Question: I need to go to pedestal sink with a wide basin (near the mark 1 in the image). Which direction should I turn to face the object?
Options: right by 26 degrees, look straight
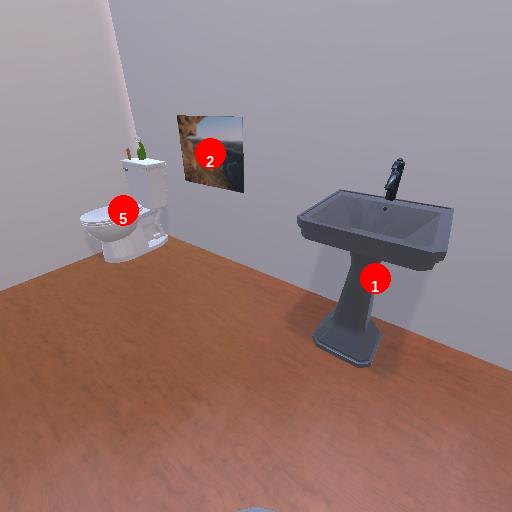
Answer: right by 26 degrees